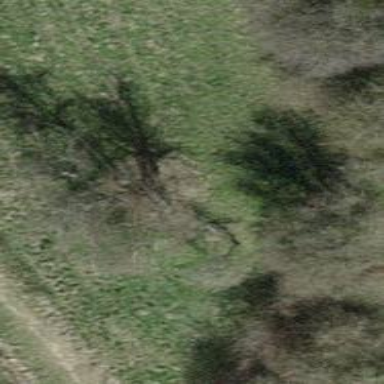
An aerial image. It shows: Single tag "natural: tree."